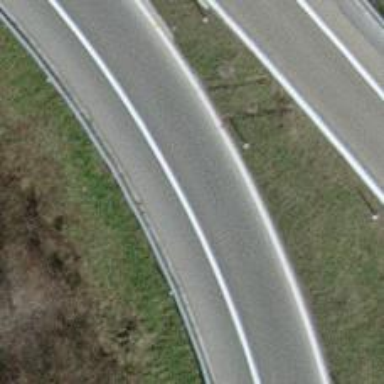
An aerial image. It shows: Asphalt motorway link.